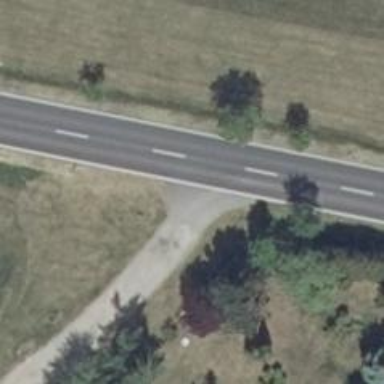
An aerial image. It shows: Secondary road with asphalt surface.